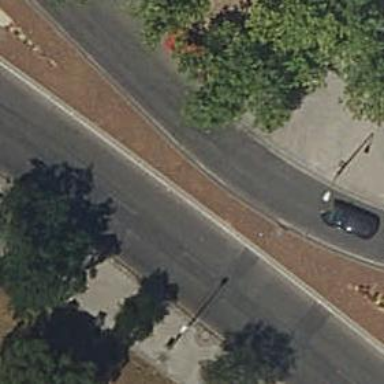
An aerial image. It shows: Residential road.